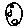
Label: moon